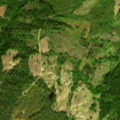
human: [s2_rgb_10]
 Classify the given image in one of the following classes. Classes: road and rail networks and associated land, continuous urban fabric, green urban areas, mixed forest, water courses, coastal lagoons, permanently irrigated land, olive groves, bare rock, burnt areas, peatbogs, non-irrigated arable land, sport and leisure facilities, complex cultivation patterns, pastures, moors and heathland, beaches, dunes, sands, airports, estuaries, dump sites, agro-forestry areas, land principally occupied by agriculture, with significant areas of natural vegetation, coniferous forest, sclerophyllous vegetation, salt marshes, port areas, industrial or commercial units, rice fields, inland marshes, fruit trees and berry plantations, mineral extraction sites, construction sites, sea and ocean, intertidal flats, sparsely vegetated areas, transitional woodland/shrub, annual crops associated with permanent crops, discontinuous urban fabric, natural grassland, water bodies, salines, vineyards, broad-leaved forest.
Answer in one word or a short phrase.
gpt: coniferous forest, mixed forest, transitional woodland/shrub